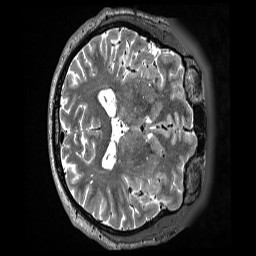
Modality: T2w
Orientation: axial
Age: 43
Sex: male